Interaction volume radius: 5 \u00c5
Interaction volume height: 25 \u00c5
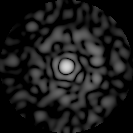
Disorder parameter: 0.8365